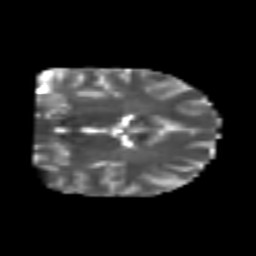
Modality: T2w
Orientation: coronal
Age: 25
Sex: male
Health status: healthy